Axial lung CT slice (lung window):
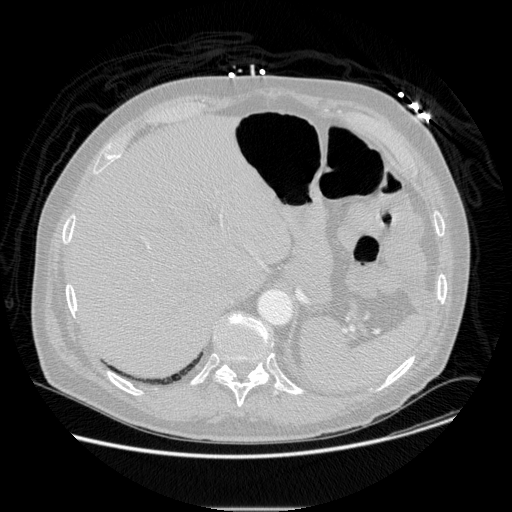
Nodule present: no